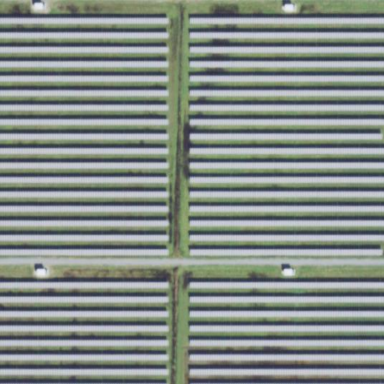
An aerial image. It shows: Solar power plant using photovoltaic technology.